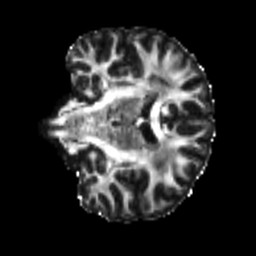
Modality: FA
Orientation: coronal
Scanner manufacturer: siemens
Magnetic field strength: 3 T
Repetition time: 4 s
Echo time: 0.0594 s